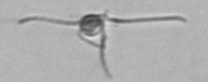
Label: Ophiaster